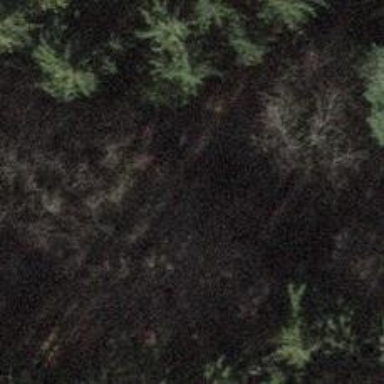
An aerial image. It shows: Pebblestone track with grade2 quality.